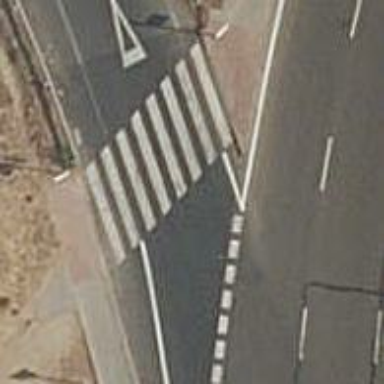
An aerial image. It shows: Crossing with traffic signals.